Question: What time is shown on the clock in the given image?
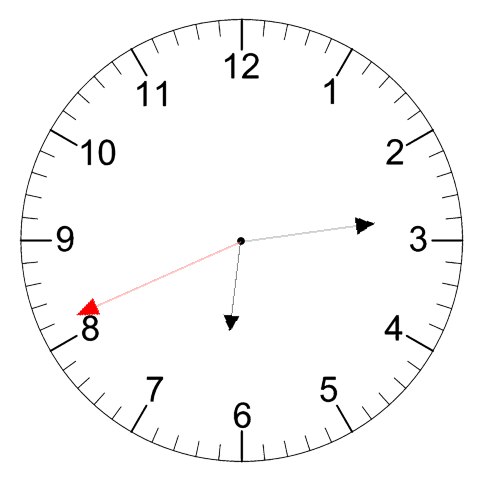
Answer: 06:13:41